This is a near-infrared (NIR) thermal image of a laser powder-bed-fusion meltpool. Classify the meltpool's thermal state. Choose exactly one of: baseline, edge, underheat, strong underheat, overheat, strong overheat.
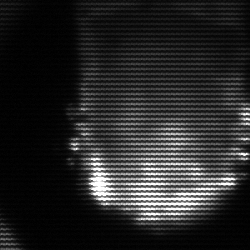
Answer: baseline